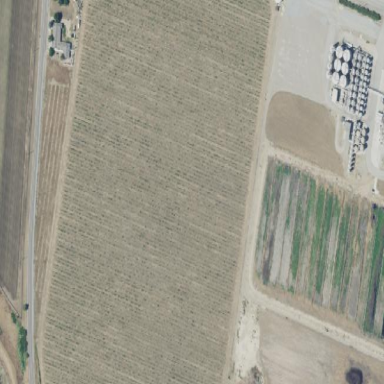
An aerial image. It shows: Vineyard growing grapes.